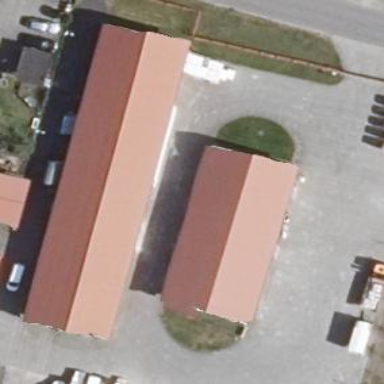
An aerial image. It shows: Industrial building.